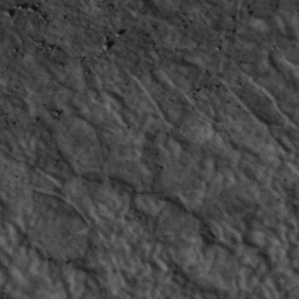
Label: non_frost